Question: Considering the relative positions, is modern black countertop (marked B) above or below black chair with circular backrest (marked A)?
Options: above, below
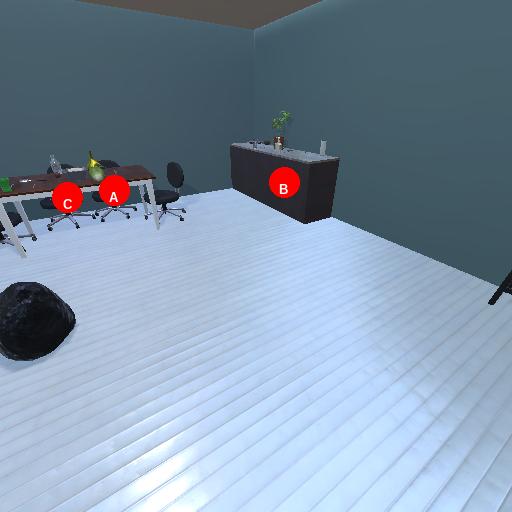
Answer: above